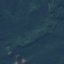
Land use / land cover class: Forest